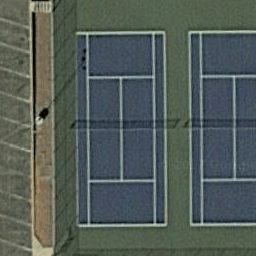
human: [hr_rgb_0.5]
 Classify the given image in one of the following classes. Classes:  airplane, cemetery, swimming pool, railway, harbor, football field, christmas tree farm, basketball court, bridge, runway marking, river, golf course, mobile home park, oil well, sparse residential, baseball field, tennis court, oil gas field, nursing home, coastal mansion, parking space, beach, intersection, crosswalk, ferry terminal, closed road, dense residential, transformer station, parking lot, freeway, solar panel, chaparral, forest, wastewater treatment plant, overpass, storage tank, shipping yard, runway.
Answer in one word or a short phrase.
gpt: tennis court